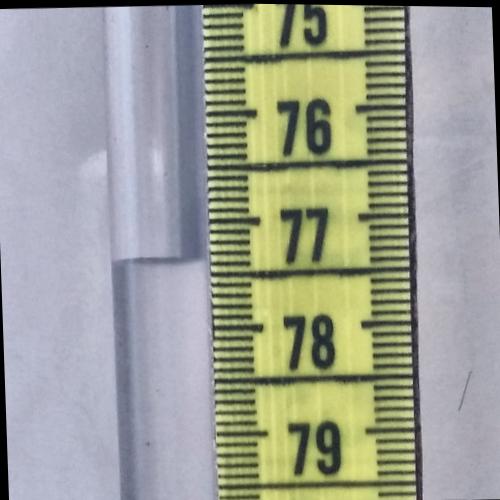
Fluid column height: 77.4 cm